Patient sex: M
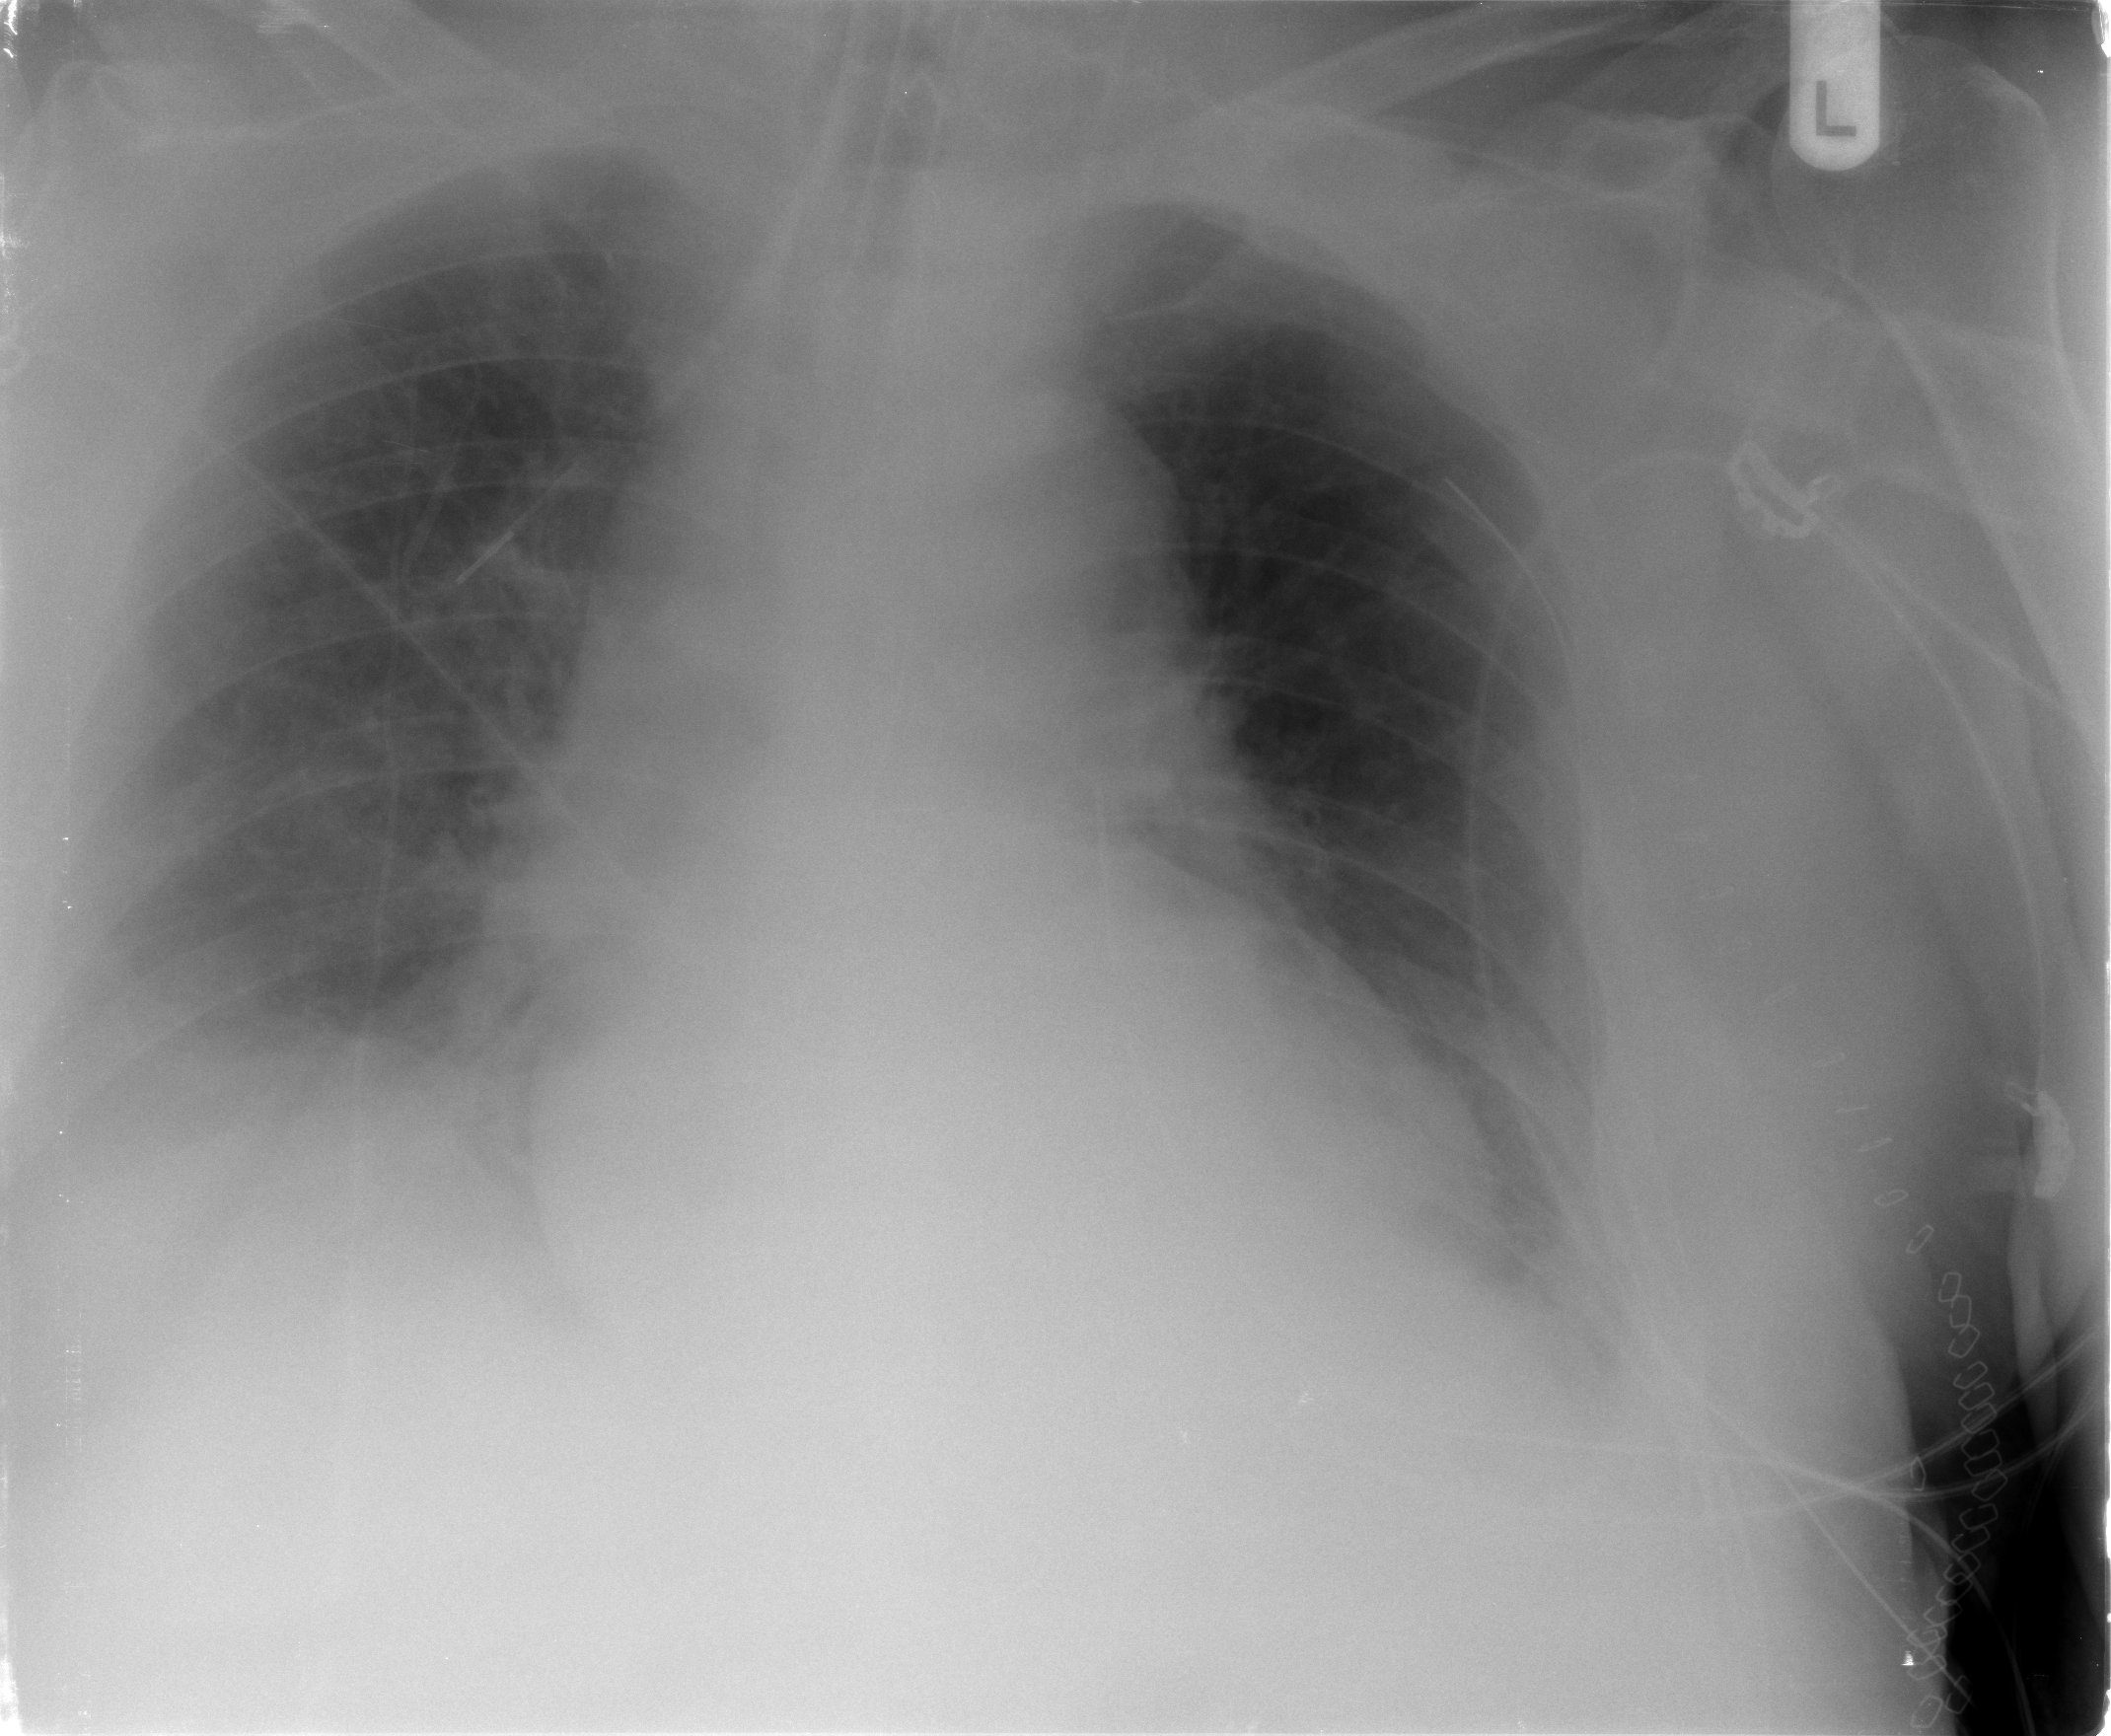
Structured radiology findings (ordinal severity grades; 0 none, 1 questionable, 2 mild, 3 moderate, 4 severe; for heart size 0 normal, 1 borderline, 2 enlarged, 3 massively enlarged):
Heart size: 2
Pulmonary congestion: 2
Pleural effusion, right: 3
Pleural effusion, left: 2
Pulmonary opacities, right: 2
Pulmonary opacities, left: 0
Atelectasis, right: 2
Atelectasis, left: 2